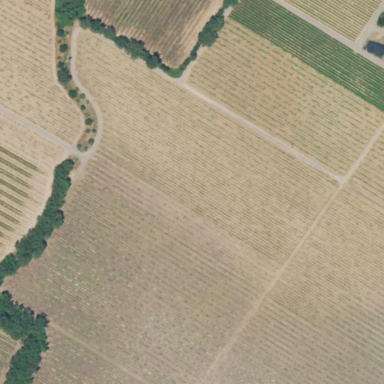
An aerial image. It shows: Vineyard where grapes are grown.